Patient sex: M
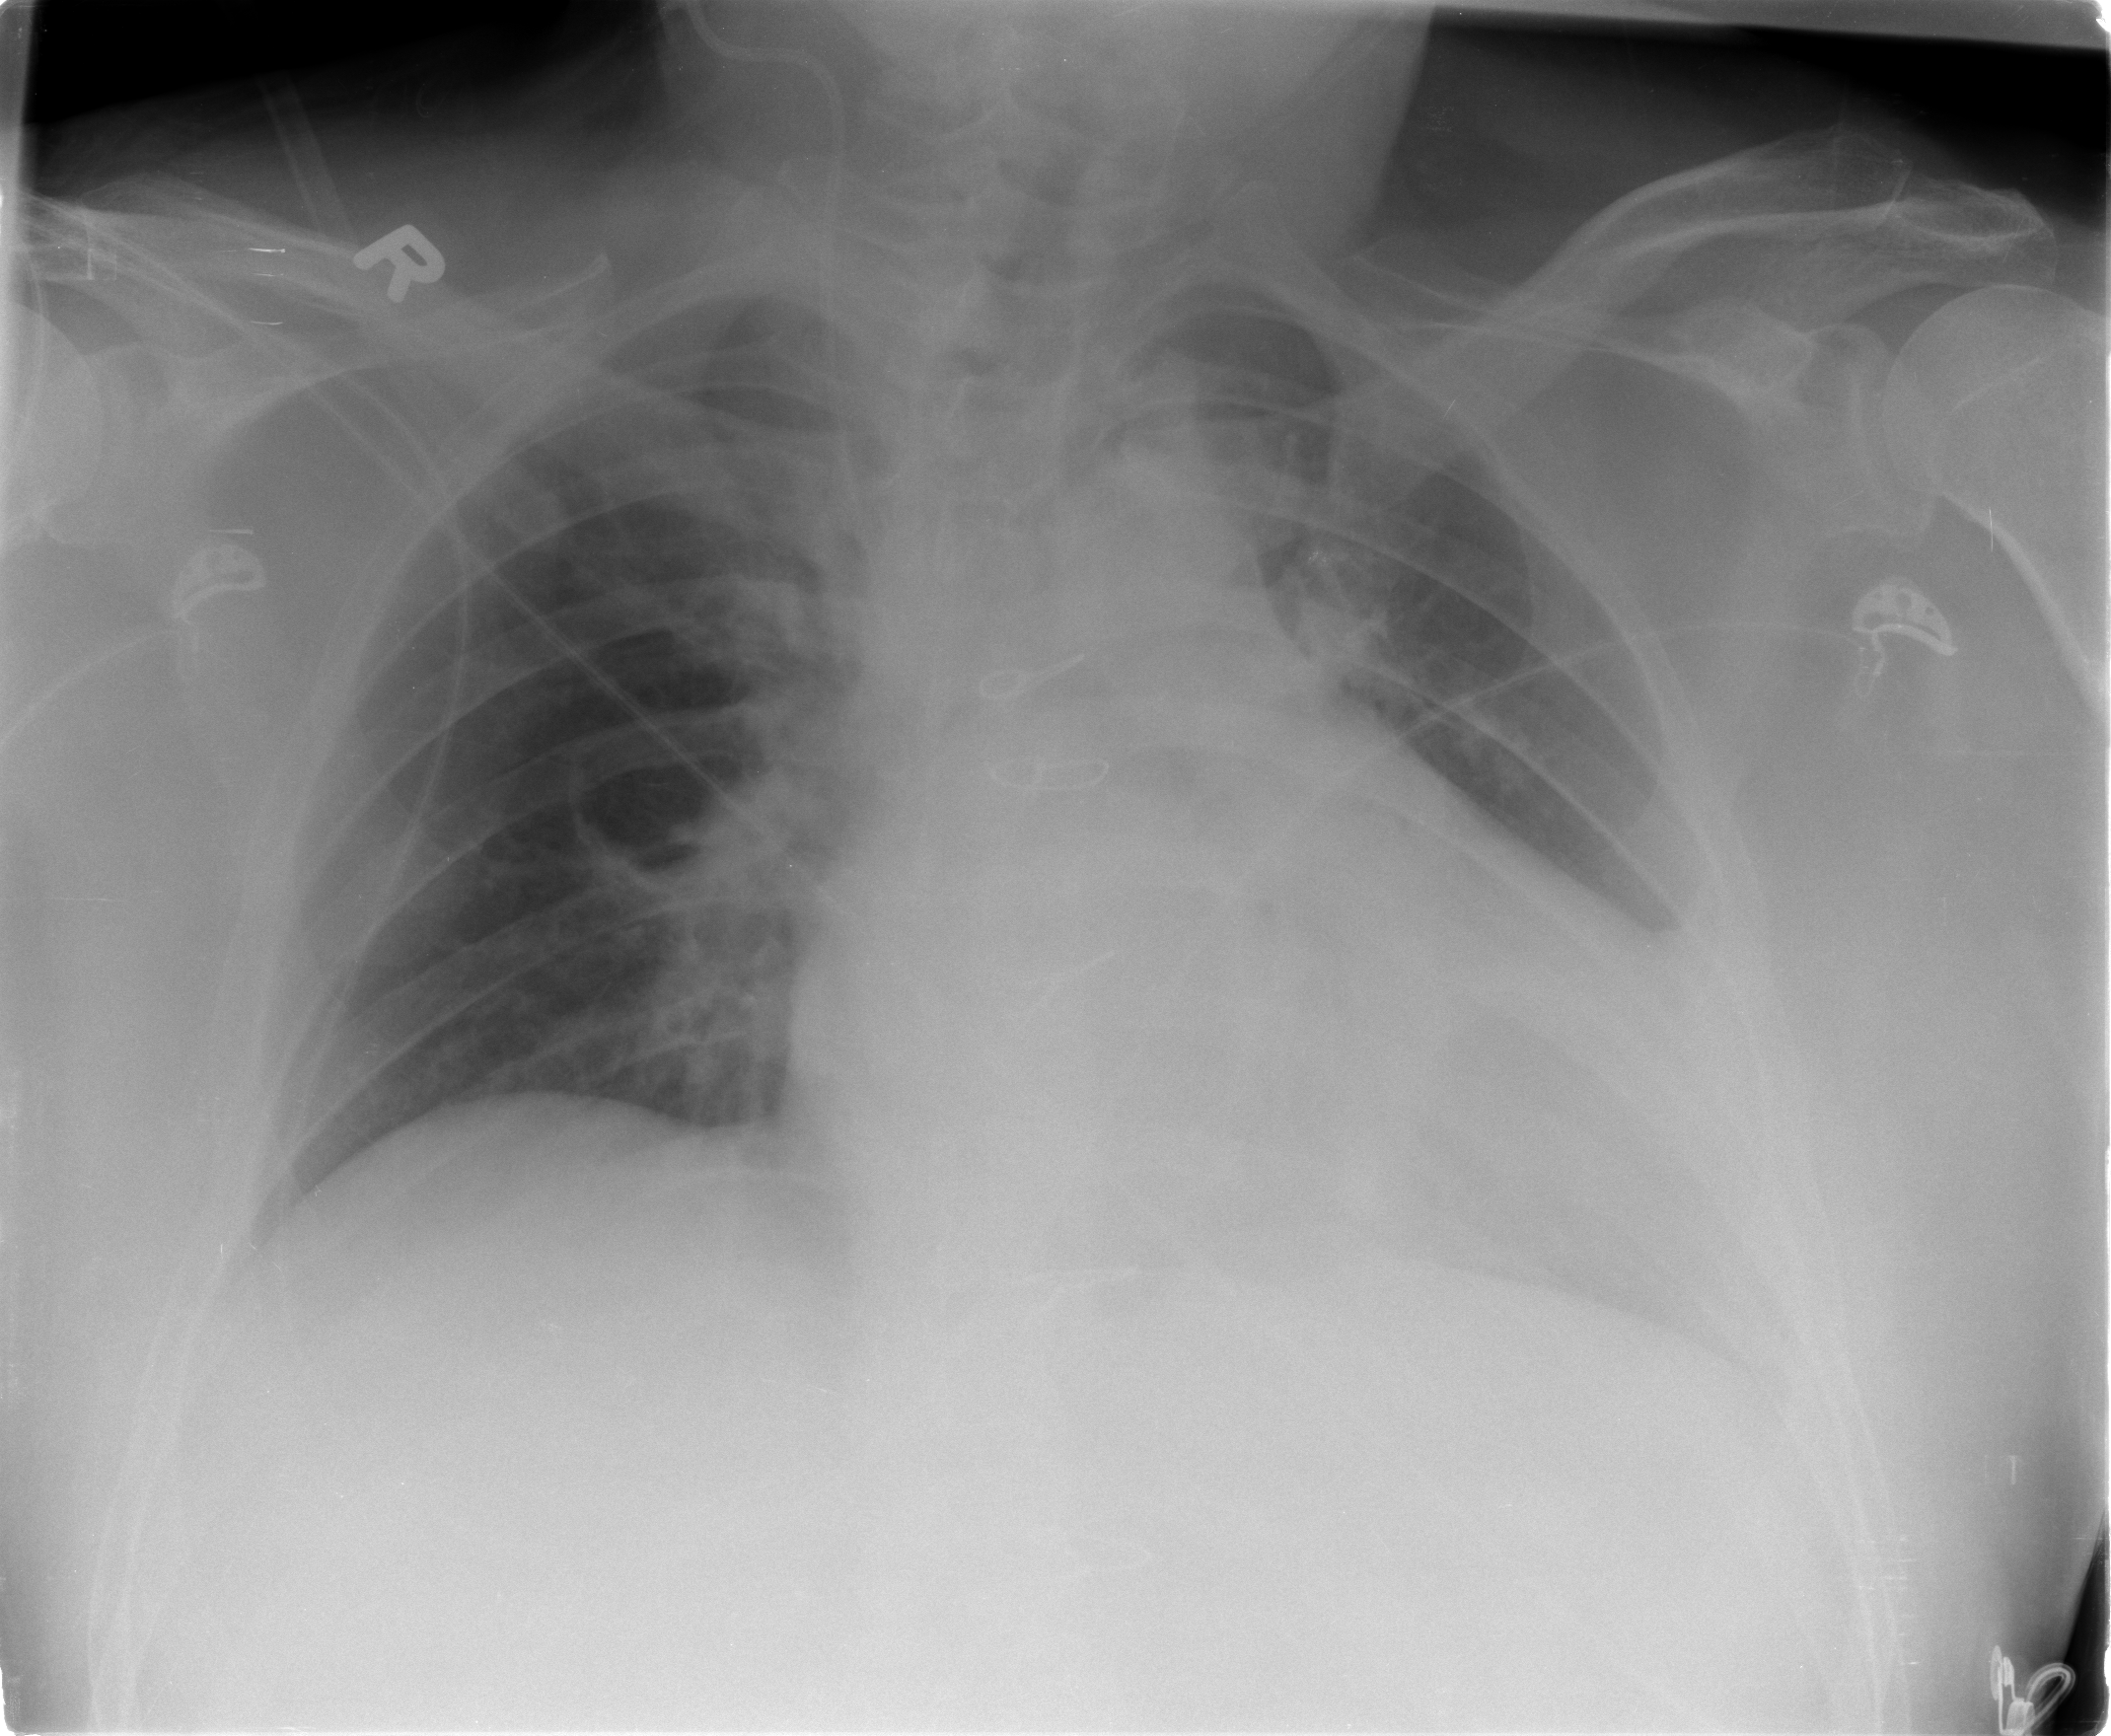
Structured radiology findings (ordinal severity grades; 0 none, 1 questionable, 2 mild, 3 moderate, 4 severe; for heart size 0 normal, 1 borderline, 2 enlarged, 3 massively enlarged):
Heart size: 2
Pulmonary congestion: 1
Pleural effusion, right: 0
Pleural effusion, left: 1
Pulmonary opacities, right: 0
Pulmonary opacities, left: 0
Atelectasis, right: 2
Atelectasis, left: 2